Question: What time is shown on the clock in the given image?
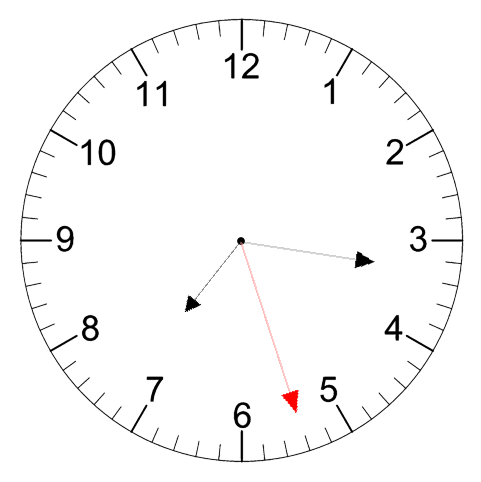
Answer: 07:16:27